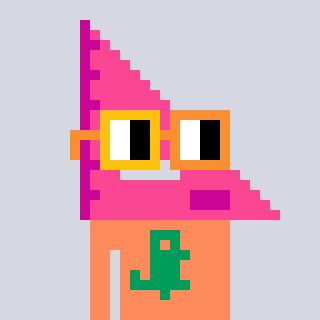
a pixel art character with square yellow and orange glasses, a squadron ruler-shaped head and a peachy-colored body on a cool background